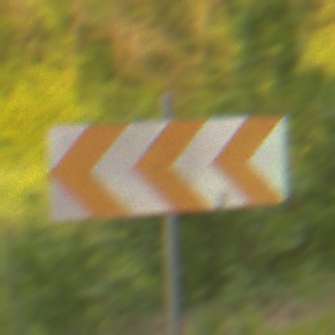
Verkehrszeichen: RichtungstafelnInKurvenGrossRechts
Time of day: SunriseSunset
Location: Outdoor (RoadRail)
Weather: Clear
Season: NotSpecified
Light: Natural